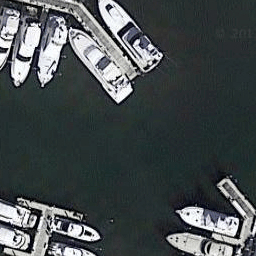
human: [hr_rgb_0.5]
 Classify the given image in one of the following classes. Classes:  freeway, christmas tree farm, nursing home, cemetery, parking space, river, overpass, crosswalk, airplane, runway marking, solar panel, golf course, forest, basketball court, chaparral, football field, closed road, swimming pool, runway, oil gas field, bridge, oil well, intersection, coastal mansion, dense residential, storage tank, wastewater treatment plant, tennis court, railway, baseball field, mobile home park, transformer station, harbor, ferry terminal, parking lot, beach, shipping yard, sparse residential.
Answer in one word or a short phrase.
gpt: harbor